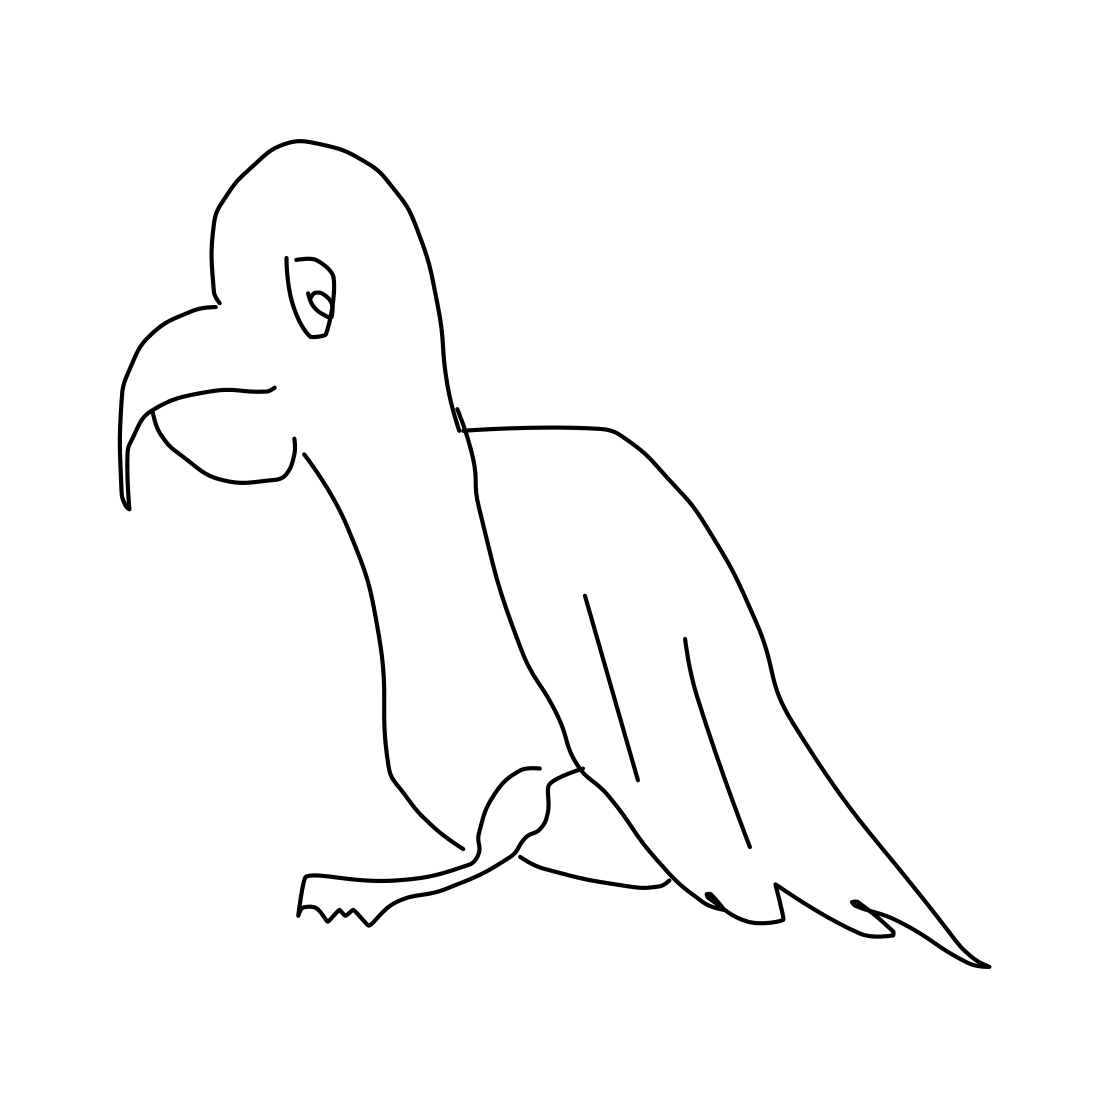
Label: parrot